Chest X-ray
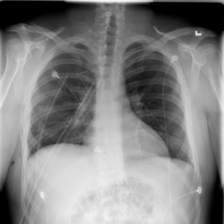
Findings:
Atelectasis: negative
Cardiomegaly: negative
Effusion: negative
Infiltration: negative
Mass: negative
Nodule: negative
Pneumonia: negative
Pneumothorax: negative
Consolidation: negative
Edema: negative
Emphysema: negative
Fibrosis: negative
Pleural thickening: negative
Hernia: negative